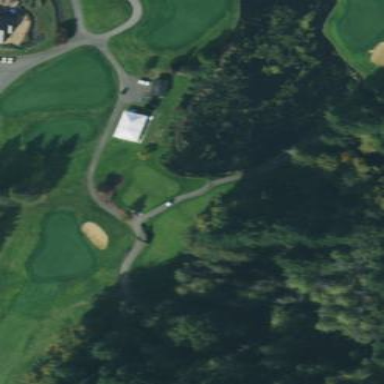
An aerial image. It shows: Grassy area designated as golf tee.